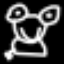
Label: frog